Question: when i am installing Newtonsoft.json using Nugget package manager then i am getting error like this

i am having .net framework version 4.5.50709
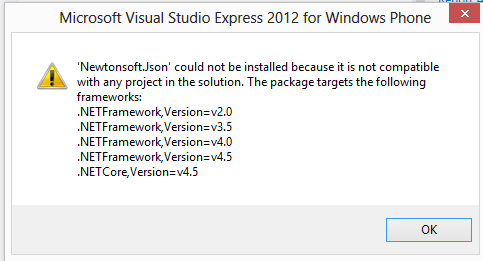
Answer: Update your nuget manager to 2.6 and restart visual studio.